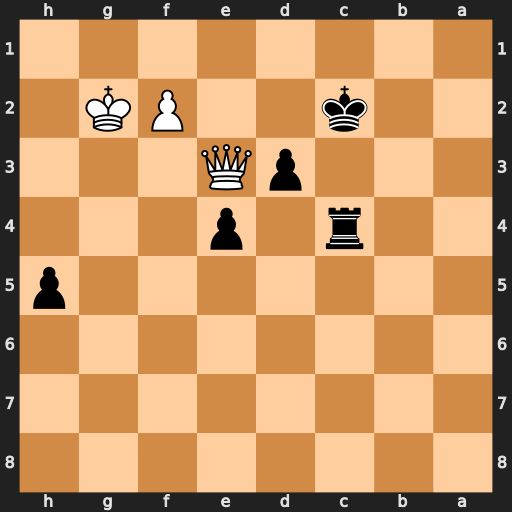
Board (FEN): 8/8/8/7p/2r1p3/3pQ3/2k2PK1/8
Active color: b
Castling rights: -
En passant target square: -
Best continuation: d2 Qe2 Rd4 f3 e3 f4 Rxf4 Kg3 Rd4 Kf3 Rd3 Ke4 Rc3 Kd4 h4